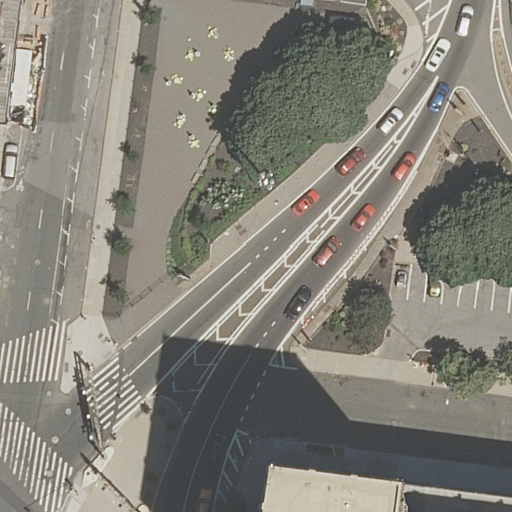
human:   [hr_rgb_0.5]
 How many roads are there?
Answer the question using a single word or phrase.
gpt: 16

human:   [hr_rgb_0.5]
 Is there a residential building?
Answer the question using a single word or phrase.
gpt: yes

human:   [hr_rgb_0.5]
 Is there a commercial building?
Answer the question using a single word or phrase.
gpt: no

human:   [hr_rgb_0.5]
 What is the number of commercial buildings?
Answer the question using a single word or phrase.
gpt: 0

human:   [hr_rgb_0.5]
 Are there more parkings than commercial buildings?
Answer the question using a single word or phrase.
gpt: yes

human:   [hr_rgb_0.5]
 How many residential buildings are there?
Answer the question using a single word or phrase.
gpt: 1

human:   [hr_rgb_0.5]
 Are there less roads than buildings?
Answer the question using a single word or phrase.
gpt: no

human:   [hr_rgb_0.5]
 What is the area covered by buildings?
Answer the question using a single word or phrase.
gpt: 316m2

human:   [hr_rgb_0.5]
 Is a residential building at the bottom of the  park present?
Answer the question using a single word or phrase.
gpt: yes

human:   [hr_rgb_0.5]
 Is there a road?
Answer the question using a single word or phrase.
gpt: yes

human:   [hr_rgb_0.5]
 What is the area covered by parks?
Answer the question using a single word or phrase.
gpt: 2309m2

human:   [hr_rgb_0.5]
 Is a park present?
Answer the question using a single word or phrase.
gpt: yes

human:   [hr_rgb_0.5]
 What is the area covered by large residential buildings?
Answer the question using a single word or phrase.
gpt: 0m2

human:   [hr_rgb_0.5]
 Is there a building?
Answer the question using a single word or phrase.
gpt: yes

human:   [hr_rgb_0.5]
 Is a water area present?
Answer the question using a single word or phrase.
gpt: no

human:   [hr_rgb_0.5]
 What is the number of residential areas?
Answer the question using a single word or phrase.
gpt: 1

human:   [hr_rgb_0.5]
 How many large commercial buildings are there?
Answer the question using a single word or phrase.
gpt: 0

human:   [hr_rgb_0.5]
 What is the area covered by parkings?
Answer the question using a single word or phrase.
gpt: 479m2

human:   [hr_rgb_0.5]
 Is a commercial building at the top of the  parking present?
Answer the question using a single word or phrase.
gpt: no

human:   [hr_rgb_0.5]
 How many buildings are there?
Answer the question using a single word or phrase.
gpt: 1

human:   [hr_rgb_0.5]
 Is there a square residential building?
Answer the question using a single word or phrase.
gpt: no

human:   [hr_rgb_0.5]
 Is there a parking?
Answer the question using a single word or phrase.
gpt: yes

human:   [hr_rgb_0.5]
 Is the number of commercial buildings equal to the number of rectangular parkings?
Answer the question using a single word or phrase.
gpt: no

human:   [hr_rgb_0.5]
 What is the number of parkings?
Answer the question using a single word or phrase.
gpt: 1

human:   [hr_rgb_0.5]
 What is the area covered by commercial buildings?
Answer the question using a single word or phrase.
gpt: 0m2

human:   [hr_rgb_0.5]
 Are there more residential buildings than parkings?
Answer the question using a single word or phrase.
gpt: no

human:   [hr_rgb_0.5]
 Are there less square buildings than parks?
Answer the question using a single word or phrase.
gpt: yes

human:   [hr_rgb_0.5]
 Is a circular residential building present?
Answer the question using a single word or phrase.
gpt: no

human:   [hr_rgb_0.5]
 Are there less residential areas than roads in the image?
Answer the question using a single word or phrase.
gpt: yes

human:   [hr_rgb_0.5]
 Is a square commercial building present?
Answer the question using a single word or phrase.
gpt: no

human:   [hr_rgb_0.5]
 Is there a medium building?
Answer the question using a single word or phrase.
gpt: yes

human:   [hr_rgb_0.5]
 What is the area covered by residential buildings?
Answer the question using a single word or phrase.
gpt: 316m2

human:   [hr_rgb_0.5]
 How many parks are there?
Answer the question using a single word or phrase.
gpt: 1

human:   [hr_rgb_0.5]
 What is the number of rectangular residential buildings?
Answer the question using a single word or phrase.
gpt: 1

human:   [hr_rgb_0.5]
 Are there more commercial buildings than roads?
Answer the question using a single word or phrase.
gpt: no

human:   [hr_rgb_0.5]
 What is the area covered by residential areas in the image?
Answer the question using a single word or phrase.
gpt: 10612m2

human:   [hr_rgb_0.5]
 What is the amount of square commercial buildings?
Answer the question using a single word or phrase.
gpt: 0

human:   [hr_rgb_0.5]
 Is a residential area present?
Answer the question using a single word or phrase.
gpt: yes

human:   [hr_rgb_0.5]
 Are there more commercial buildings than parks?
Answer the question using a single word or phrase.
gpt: no

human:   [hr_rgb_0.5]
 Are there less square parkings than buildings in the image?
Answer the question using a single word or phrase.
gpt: yes

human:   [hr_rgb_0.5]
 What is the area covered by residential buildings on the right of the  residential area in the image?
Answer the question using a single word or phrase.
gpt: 316m2

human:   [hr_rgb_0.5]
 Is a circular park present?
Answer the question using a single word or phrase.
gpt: no

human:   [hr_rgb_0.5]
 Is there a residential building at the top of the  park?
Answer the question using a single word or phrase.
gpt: no

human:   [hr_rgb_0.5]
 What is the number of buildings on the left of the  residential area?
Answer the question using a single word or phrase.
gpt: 0

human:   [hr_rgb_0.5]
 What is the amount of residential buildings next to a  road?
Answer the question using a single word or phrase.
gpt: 1

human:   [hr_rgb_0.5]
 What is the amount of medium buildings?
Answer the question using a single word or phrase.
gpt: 1

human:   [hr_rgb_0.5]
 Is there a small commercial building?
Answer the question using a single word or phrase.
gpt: no

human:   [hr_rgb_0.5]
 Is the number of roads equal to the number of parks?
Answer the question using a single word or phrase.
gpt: no

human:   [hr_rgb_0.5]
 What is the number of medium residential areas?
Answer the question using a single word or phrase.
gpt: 0

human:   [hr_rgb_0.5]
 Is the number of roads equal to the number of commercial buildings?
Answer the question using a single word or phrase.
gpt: no

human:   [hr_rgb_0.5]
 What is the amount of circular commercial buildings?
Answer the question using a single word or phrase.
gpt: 0

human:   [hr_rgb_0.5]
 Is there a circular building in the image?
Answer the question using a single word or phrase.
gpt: no

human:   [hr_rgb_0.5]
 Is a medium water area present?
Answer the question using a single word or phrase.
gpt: no

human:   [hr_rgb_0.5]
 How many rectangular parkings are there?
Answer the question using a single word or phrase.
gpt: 1

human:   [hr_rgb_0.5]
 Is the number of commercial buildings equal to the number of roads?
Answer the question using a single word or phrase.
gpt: no

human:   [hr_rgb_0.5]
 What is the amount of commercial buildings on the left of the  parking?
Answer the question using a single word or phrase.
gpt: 0

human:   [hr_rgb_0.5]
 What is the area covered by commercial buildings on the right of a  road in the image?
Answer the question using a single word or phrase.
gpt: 0m2

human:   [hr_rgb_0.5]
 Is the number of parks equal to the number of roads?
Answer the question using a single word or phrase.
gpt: no

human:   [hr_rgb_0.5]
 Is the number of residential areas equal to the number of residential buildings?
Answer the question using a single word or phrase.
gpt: yes

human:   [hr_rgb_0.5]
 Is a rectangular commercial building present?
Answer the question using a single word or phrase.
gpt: no

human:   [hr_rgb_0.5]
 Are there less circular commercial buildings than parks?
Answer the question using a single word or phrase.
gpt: yes

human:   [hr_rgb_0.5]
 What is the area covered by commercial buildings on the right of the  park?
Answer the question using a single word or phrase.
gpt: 0m2

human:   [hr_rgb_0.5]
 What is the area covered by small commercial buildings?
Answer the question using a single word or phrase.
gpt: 0m2

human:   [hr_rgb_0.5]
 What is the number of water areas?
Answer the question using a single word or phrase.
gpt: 0